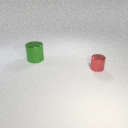
small red metal cylinder in front of large green metal cylinder